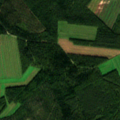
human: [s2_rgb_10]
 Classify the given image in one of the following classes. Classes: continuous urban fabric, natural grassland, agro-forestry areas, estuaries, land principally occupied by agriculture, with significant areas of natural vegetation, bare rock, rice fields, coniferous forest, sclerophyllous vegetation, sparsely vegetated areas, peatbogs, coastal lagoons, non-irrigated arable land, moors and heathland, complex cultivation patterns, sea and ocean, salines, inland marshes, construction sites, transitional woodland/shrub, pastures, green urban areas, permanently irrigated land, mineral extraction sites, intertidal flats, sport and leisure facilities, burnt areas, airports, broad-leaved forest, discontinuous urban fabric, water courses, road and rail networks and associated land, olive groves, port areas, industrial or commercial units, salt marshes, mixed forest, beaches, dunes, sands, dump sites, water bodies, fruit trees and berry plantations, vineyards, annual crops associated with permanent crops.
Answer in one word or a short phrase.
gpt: non-irrigated arable land, broad-leaved forest, coniferous forest, mixed forest